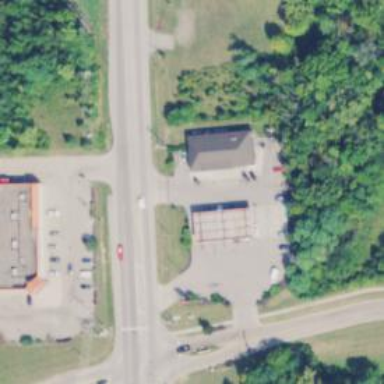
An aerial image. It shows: Convenience shop.